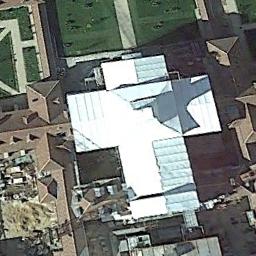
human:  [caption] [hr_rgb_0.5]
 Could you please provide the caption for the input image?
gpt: A church with a white and blue cross-shaped roof, Surrounded by a lawn and many buildings .

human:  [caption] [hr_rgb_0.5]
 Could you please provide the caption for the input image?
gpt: The church with a white tower and the rest of the church has a cross-shaped roof .

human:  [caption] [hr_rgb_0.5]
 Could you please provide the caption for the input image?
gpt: There is a white-roofed church next to some buildings and grass .

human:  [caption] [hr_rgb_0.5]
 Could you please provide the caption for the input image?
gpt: This is a church, Made up of blue and white roofs .

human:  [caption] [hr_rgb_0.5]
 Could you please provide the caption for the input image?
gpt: There are numerous buildings near the church .